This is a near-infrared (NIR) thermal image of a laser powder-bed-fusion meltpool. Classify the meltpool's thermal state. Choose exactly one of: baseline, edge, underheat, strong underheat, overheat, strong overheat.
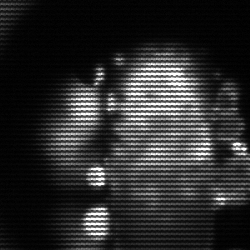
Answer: strong underheat